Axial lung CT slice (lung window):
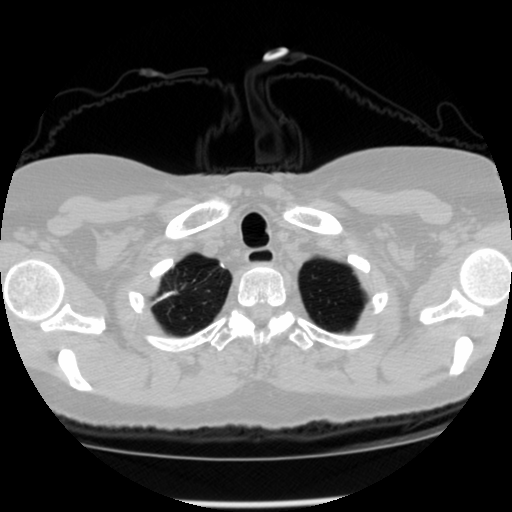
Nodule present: no